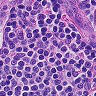
Metastatic tissue present: no